Question: Please, see image below and you will see what I talking about.
When I click on link or picture feature of Summernote BoosTrap Editor ( v0.6.16 ) the Modal appears inside another Modal, that's weird. I don't know if I have some CSS overriding another ones or if its BUG of SummerNote.
Summernote url: <URL>

Thanks.
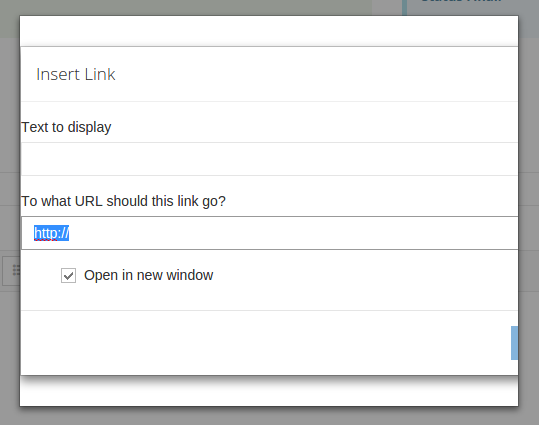
Answer: I found the issue. In my point of view its a incompatibility between SummerNote and bootstrap-modal plugin.
In SummerNote I found code below:
'''
var tplDialog = function (className, title, body, footer) {
return '<div class="' + className + ' modal" aria-hidden="false">' +
'<div class="modal-dialog">' +
'<div class="modal-content">' +
(title ?
'<div class="modal-header">' +
'<button type="button" class="close" aria-hidden="true" tabindex="-1">&times;</button>' +
'<h4 class="modal-title">' + title + '</h4>' +
'</div>' : ''
) +
'<div class="modal-body">' + body + '</div>' +
(footer ?
'<div class="modal-footer">' + footer + '</div>' : ''
) +
'</div>' +
'</div>' +
'</div>';
};
'''
What the meaning of this, when i click on Link or Picture feature on SummerNote he calls the '.modal()' and the default behavior of this function, on Bootstrap-modal Plugin, is create a new div with class="modal-dialog". If I remove this class="modal-dialog" and try again, everything works fine!